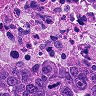
Metastatic tissue present: yes